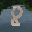
Label: 8